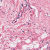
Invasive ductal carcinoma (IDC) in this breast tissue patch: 0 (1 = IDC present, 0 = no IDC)